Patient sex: M
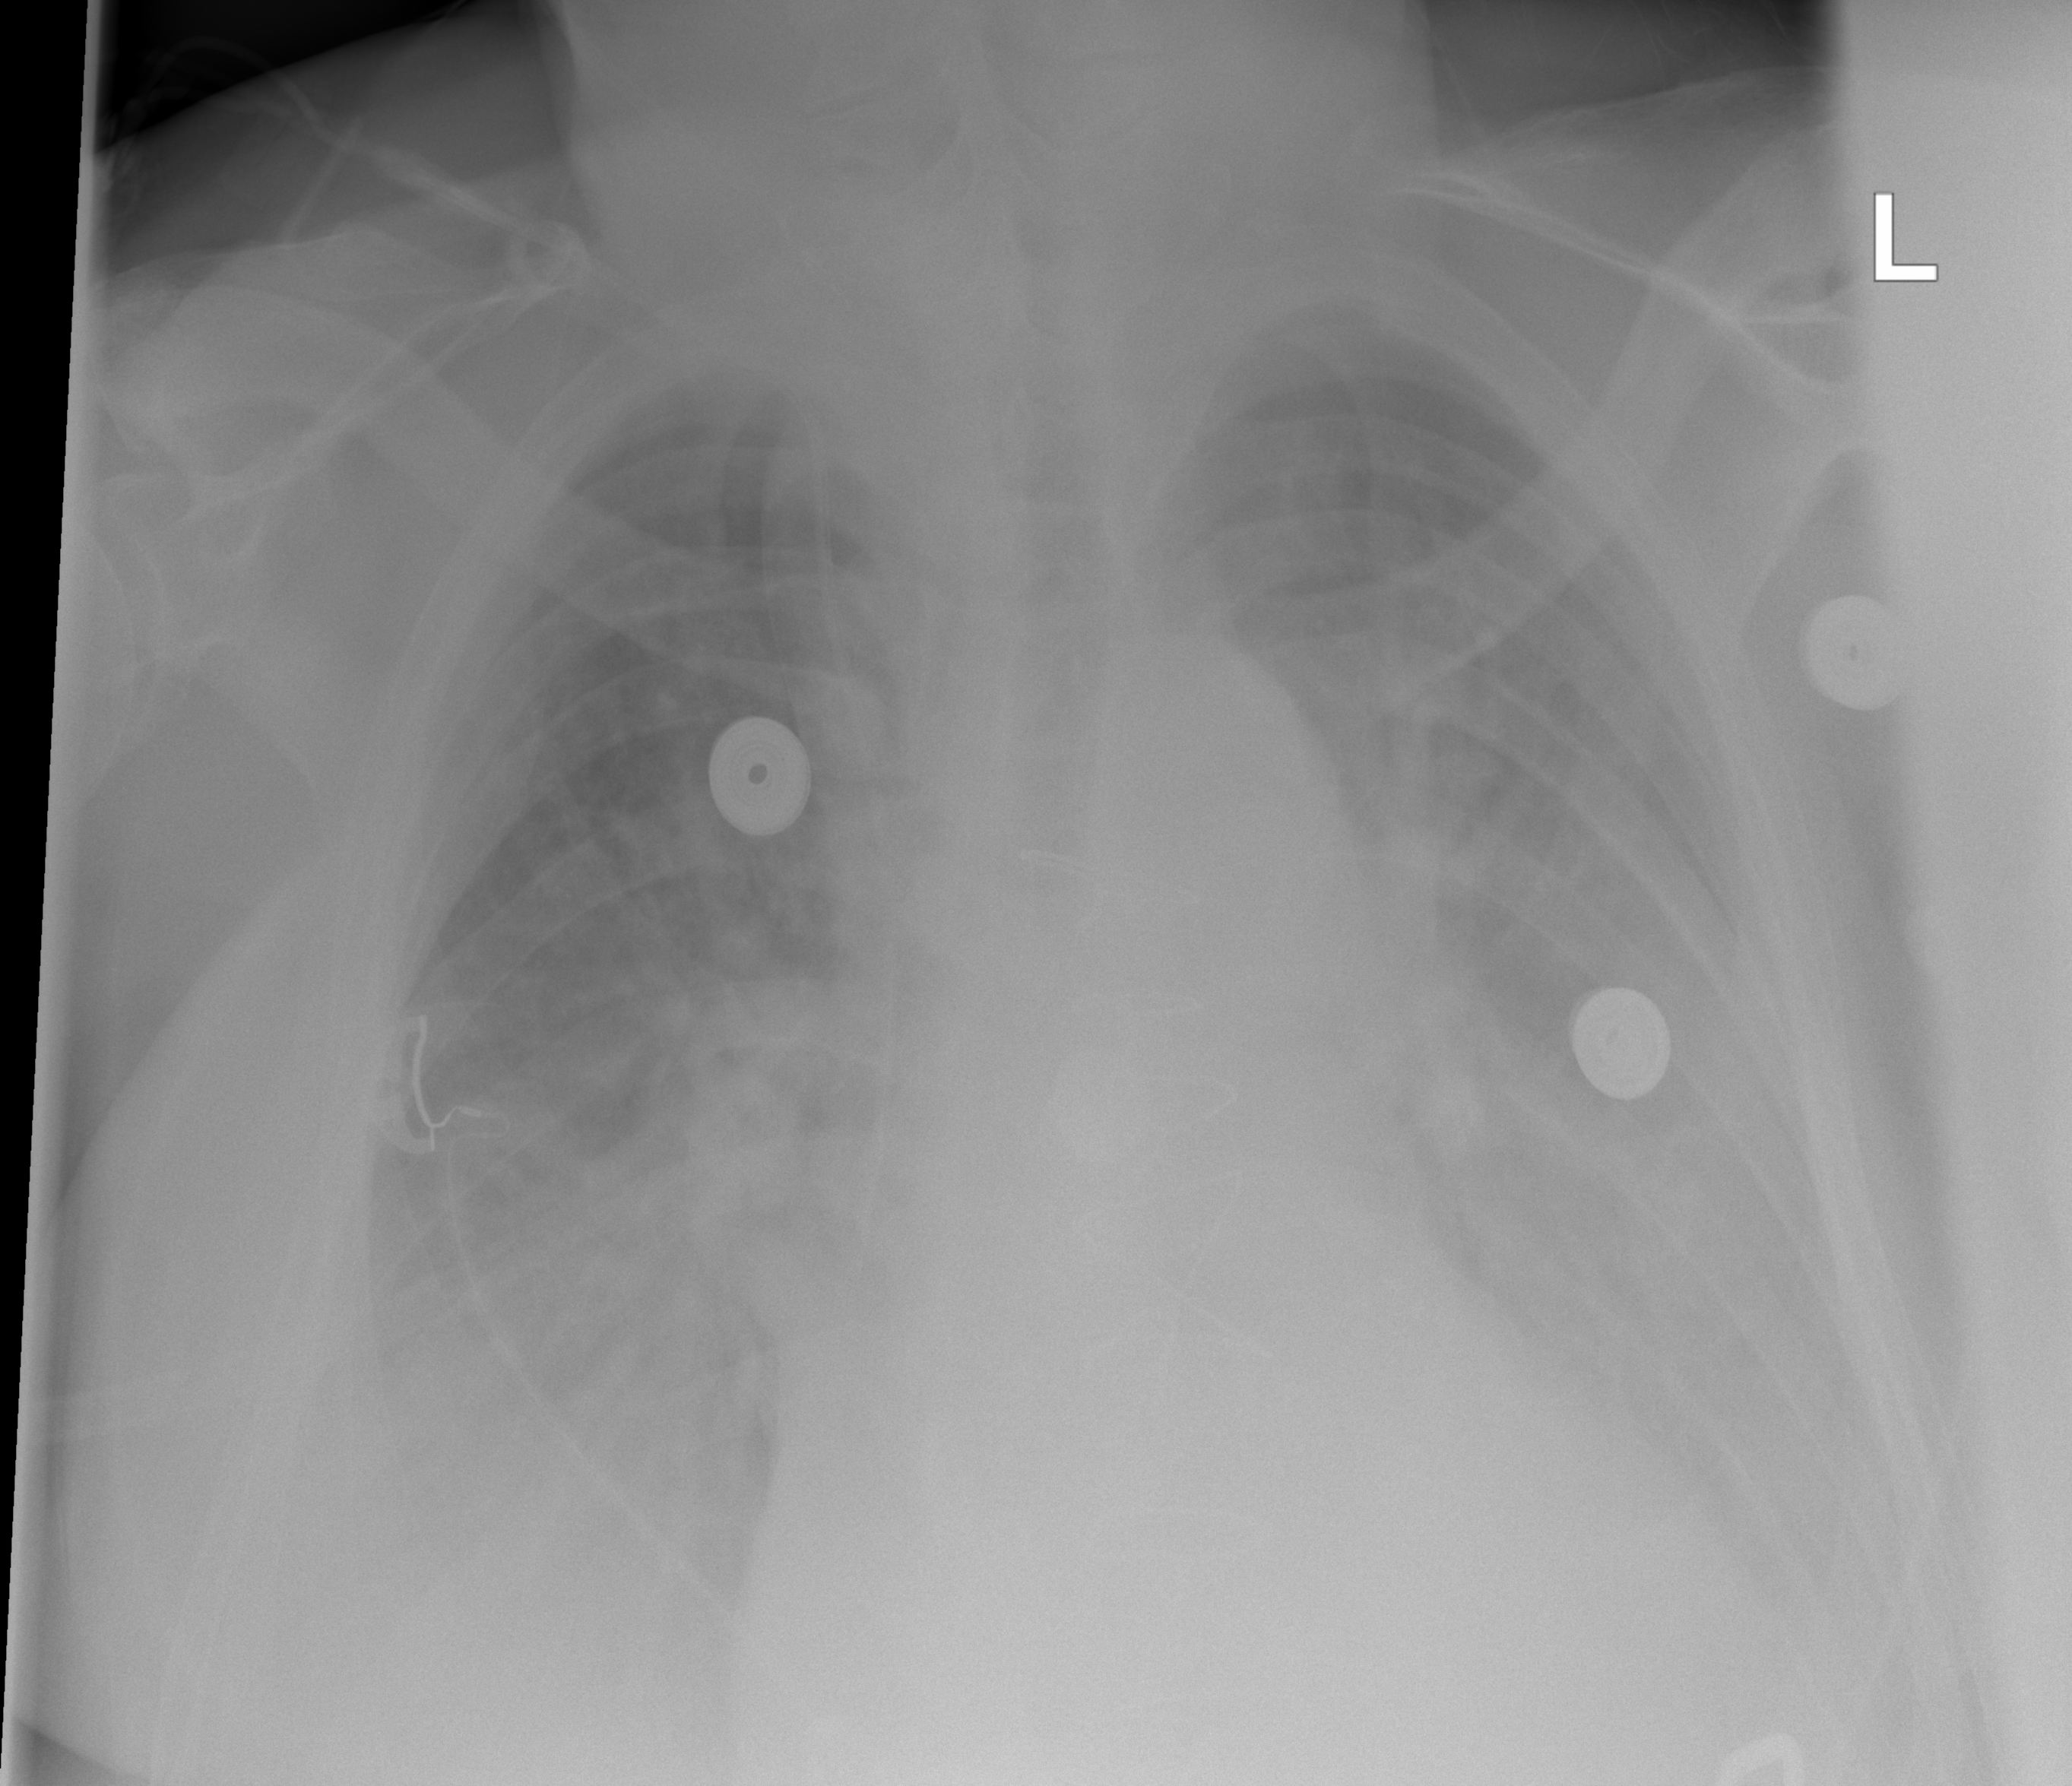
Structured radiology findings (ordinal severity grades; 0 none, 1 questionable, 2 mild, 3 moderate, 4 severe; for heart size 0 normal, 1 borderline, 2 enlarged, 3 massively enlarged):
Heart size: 2
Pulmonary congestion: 3
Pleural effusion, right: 3
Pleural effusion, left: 3
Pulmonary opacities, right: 0
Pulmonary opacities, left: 0
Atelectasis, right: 2
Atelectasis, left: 0